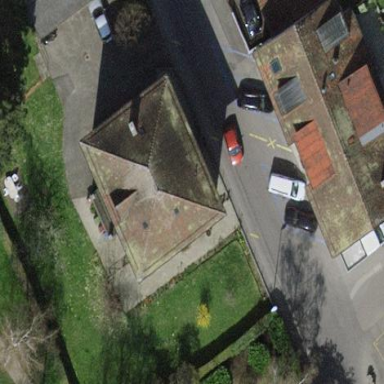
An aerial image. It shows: House with hipped roof.